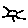
Label: sun